Question: when typing on the keyboard a bubble appears to display the character that you pressed , I am looking for a way to prevent it from doing that !!

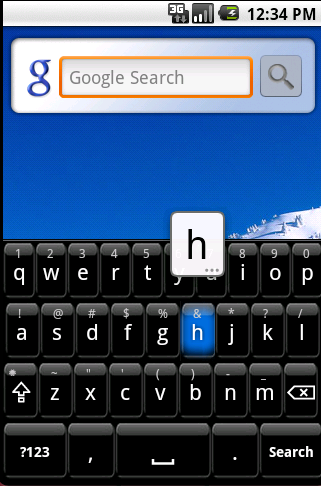
Answer: the keyboard on android is just like any other app . you can install any that you wish.
therefore , there aren't many rules as to what other developers could do with each app. this one is one of them.
as far as i know , the only thing you can do is to give the keyboard a hint of what type of input you wish to have for the editText (and the keyboard app might or might not handle it the way you wish for it to) . other than that , you just can't force another app to work the way you wish .
however , you can always create your own keyboard , even built into the app . this way you can set your own rules.